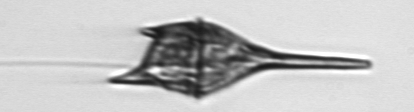
Label: Tripos_lineatus